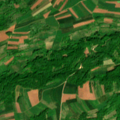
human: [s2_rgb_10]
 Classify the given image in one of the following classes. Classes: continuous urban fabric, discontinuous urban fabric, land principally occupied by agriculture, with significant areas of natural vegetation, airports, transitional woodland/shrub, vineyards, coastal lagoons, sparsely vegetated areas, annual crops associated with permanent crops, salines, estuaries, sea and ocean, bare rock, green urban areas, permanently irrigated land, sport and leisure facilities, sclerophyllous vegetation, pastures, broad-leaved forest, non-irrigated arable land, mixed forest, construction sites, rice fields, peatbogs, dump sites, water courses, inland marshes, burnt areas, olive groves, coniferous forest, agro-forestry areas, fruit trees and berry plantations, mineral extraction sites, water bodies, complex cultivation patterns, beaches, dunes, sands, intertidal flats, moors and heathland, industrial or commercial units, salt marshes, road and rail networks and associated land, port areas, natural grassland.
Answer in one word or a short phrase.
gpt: non-irrigated arable land, complex cultivation patterns, land principally occupied by agriculture, with significant areas of natural vegetation, broad-leaved forest